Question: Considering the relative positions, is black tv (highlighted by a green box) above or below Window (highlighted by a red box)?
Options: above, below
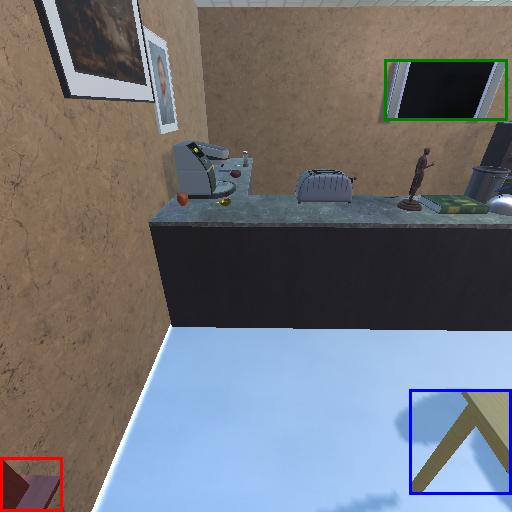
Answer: above